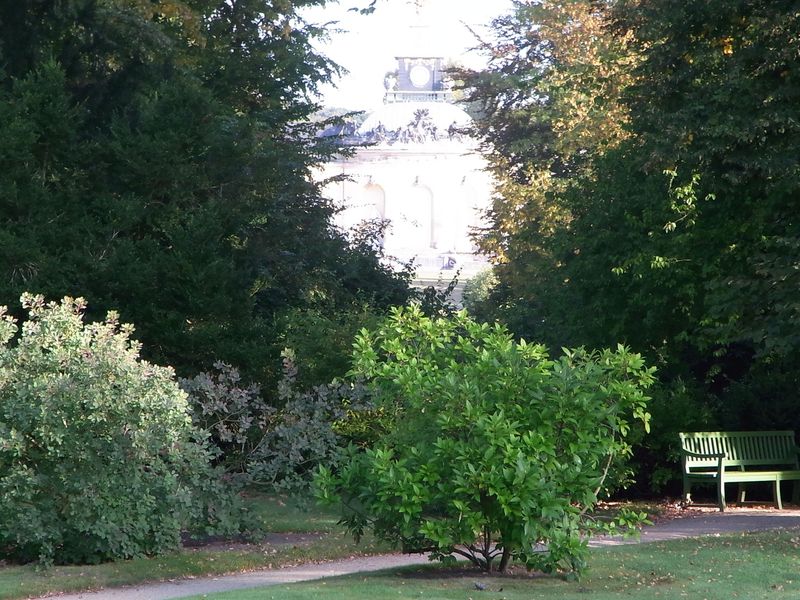
Titel: Marlygarten
Künstler: Peter Joseph Lenné
Standort: Potsdam
Institution: Marlygarten / Friedenskirche
Schlagwörter: baum, blätter, dunkel, himmel, laub, schatten, weiß, bäume, grün, landschaft, sand, stadt, äste, blumen, fenster, grau, hell, hintergrund, holz, licht, anlage, blüten, dach, gebäude, gras, haus, park, rasen, weg, wiese, architektur, ast, erde, gräser, strauch, zweige, brüstung, busch, büsche, gebüsch, gehen, kirche, pfad, sonne, sträucher, wege, boden, gold, blatt, pflanzen, wald, turm, garten, sommer, mauer, allee, farbe, lila, tag, violett, herbst, idylle, bank, kuppel, tannen, uhr, lciht, frühling, foto, fotografie, photographie, bögen, belichtung, durchblick, münchen, palast, dom, strahlen, idyllisch, lichtung, nadelbaum, tanne, photo, gewächse, villa, farbfoto, sonnenstrahlen, holzbank, ahorn, wegrand, sitzbank, englischer garten, aufnahme, nischen, gartenanlage, würzburg, blendbögen, schlosspark, büsch, parkbank, astwerk, überbelichtet, ruhebank, sande, llaub, wed, wiese rasen, rododendron, somsmer